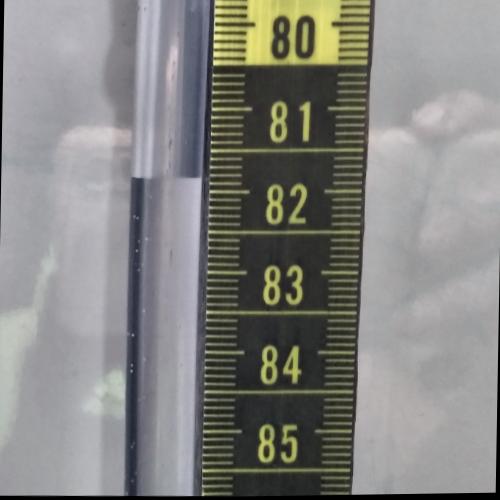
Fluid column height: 81.8 cm